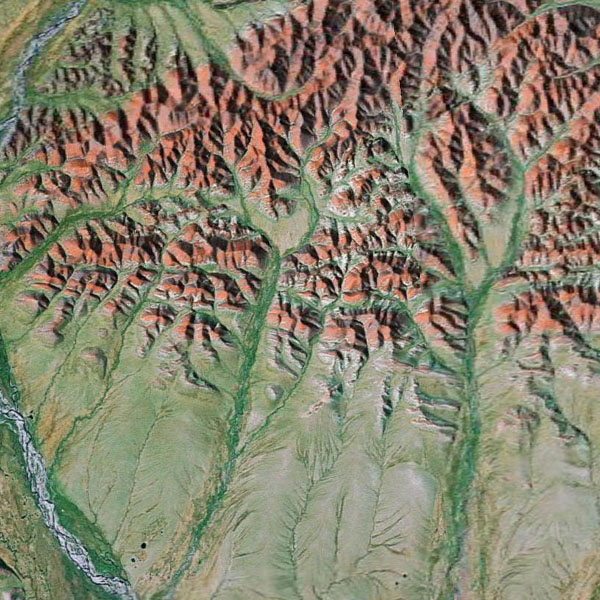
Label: Mountain